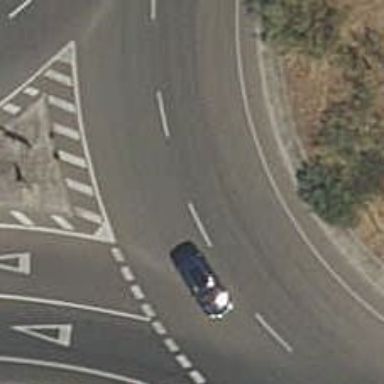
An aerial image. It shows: Roundabout at primary highway.